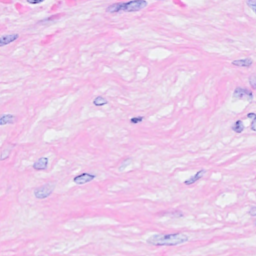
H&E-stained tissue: Breast